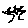
Label: tree